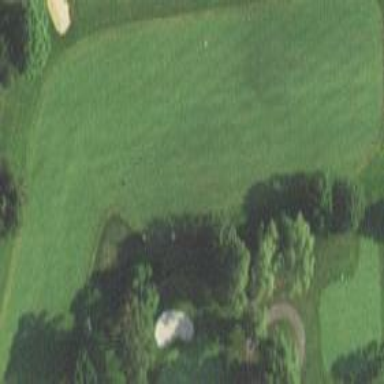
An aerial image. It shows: Grassy area designated as golf fairway.